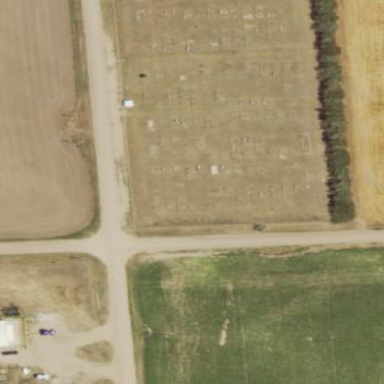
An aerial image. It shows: Cemetery.